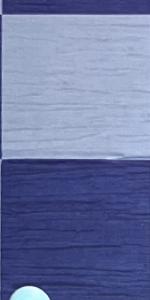
Label: Empty